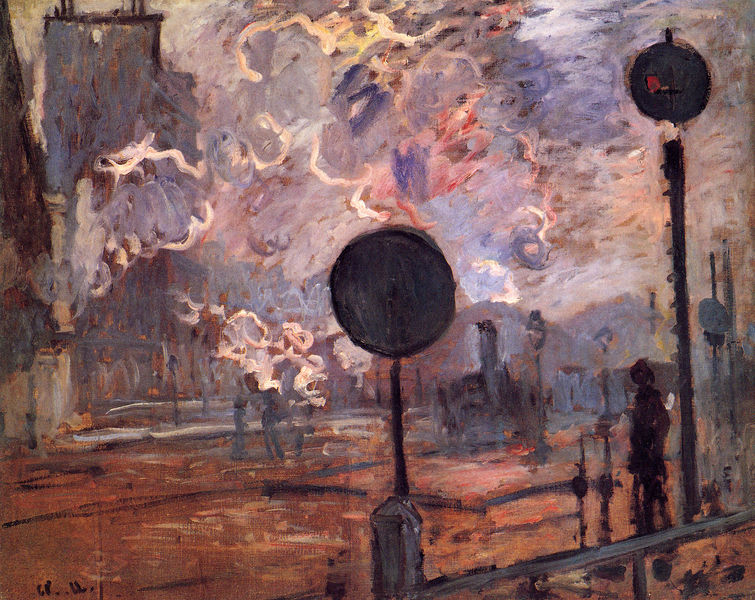
Titel: La Gare Saint-Lazare, à l'Extérieur, Le Signal, Außerhalb des Bahnhofs Saint-Lazare, Das Signal
Künstler: Claude Monet
Standort: Hannover
Institution: Niedersächsisches Landesmuseum
Schlagwörter: baum, blau, dunkel, feuer, gemälde, himmel, mann, schatten, weiß, wolken, gelb, impressionismus, menschen, stadt, braun, frankreich, grau, hell, laterne, laternen, licht, lichter, orange, paris, schwarz, strasse, strassenszene, zeichnung, gebäude, haus, rot, wolke, zaun, expressionismus, mensch, stehen, signatur, öl, erde, häuser, morgen, spiegelung, gatter, kirche, pastos, qualm, rauch, sonne, boden, figur, personen, person, rosa, arbeit, kreis, rund, turm, beine, hellblau, bein, umrisse, düster, moderne, abstrakt, berge, farben, zug, dunst, lila, nebel, violett, fabrik, platz, industrie, masten, dampf, turner, unwetter, monet, finster, metall, geländer, podest, impression, unscharf, pfosten, regen, smog, schild, mond, stangen, rechteck, blitze, technik, scheiben, monogramm, schilder, srasse, bahnhof, wässrig, kugel, schranke, bahn, eisenbahn, lok, hochkant, claude, gleis, gleise, schienen, stange, schemen, absperrung, signal, antennen, nässe, ampel, blitez, farbgemisch, gewitterhimmel, siglnale, signale, uri, wolkenspiel, züge